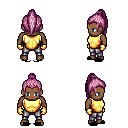
a pixel art fantasy rpg character, male body template, human, dark skin, gold chest armor, metal pants, pink long topknot hairstyle, gold gloves, black slippers, four views (front, back, left, right), 2x2 character sprite sheet, small pixel art, hard edges, no anti-aliasing